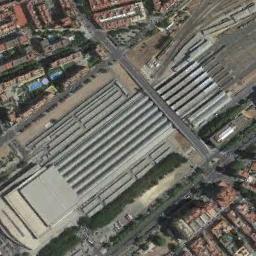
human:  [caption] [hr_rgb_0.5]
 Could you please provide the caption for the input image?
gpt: A well-equipped railway station in a crowded city .

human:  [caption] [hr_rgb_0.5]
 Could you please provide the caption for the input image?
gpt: The railway station is next to some buildings and trees .

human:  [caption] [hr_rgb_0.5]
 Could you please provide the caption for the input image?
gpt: There are many buildings beside the railway station .

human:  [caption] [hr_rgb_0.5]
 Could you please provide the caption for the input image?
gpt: The railway station has lots of railways, Some trains and buildings and an overpass is over the railways .

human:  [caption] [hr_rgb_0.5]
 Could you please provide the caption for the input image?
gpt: There are some brown buildings beside the railway station .